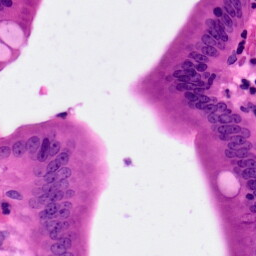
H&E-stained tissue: Pancreatic